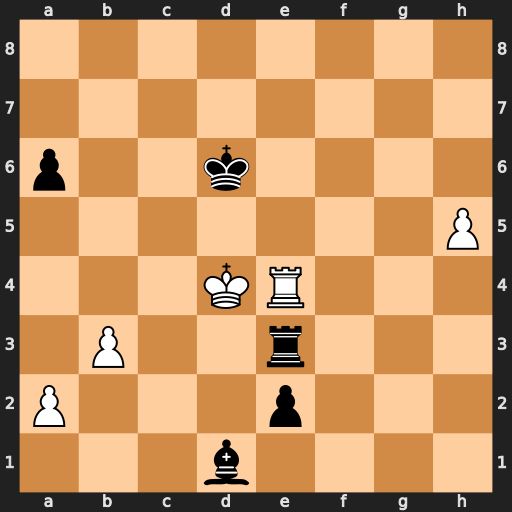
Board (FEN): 8/8/p2k4/7P/3KR3/1P2r3/P3p3/3b4
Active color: w
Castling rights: -
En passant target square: -
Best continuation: Rxe3 e1=Q Rxe1